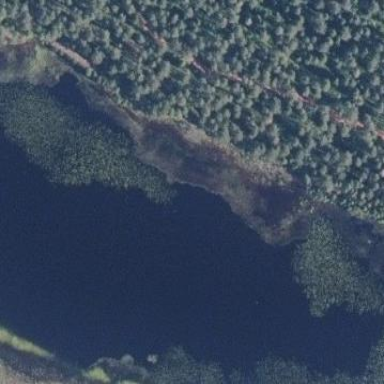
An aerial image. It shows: Serene lake surrounded by nature.